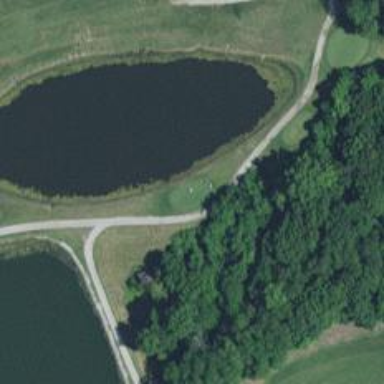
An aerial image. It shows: Golf tee.